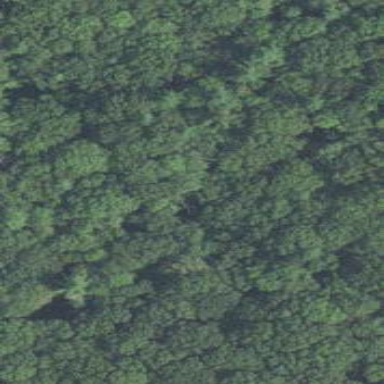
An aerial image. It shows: Mixed woodland with various types of leaves.